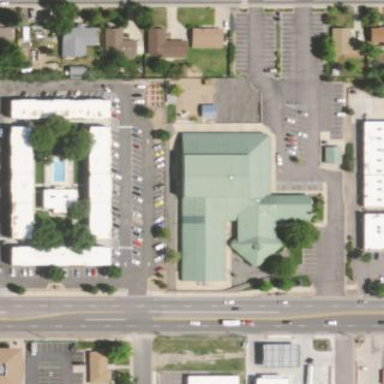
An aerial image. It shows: Building that serves as place of worship.